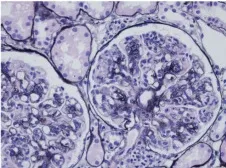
Diagnostic evaluation and clinical course of Case 1. (C) Light microscopy. Membranoproliferative glomerulonephritis pattern.
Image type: pathology (methenamine_silver)